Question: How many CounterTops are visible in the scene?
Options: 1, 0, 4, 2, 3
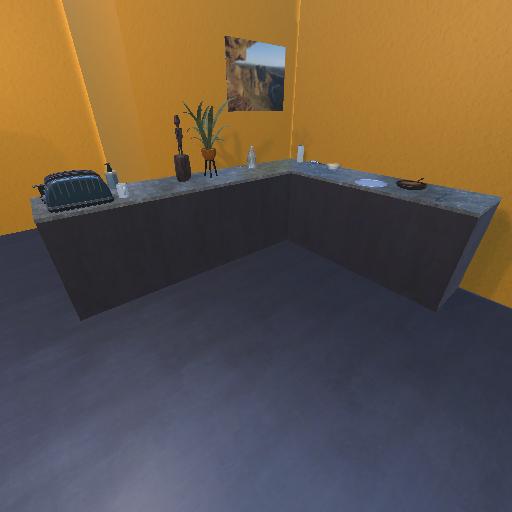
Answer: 1